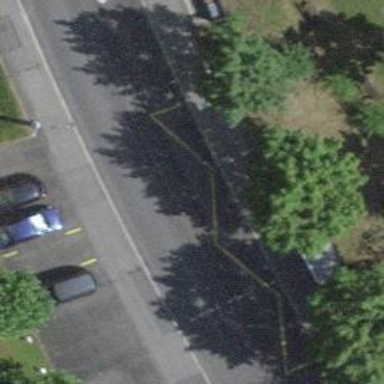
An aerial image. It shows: Trolleybus stop position for public transport.